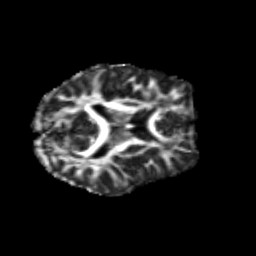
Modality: FA
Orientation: axial
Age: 20
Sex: male
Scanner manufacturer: siemens
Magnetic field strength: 3 T
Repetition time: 3.5 s
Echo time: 0.125 s